Field crop: maize
Growth stage: 1
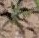
Species: atriplex